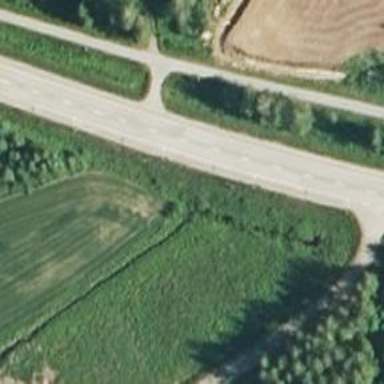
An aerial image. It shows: Asphalt trunk highway.